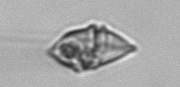
Label: Gyrodinium